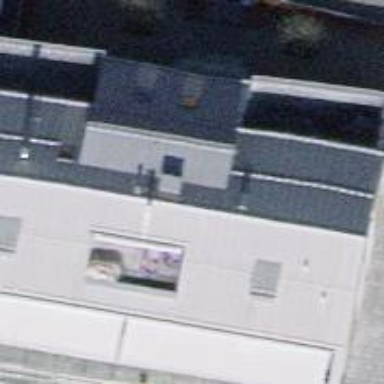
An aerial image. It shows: Gabled roof apartment building with grey roof. The building's color is light yellow.